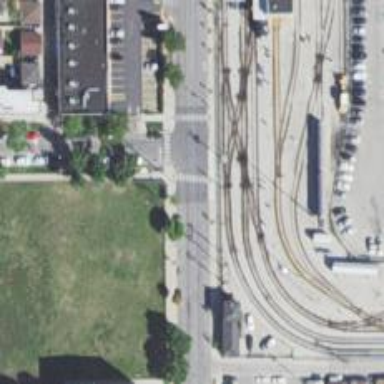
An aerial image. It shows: Yard area with electrified rail tracks.